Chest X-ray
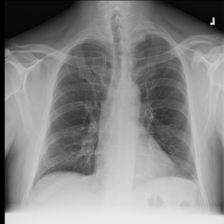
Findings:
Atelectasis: positive
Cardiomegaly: negative
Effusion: negative
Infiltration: negative
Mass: negative
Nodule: negative
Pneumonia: negative
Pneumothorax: negative
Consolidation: negative
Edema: negative
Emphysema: negative
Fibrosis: negative
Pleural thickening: negative
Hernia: negative